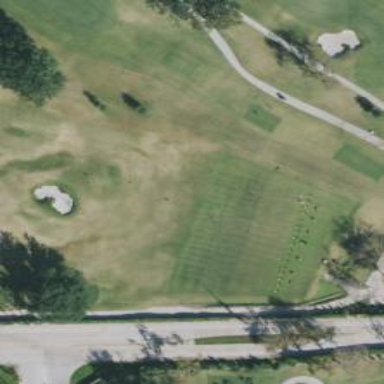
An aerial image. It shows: Golf tee on grassy land.